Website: lowes
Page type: order-returns
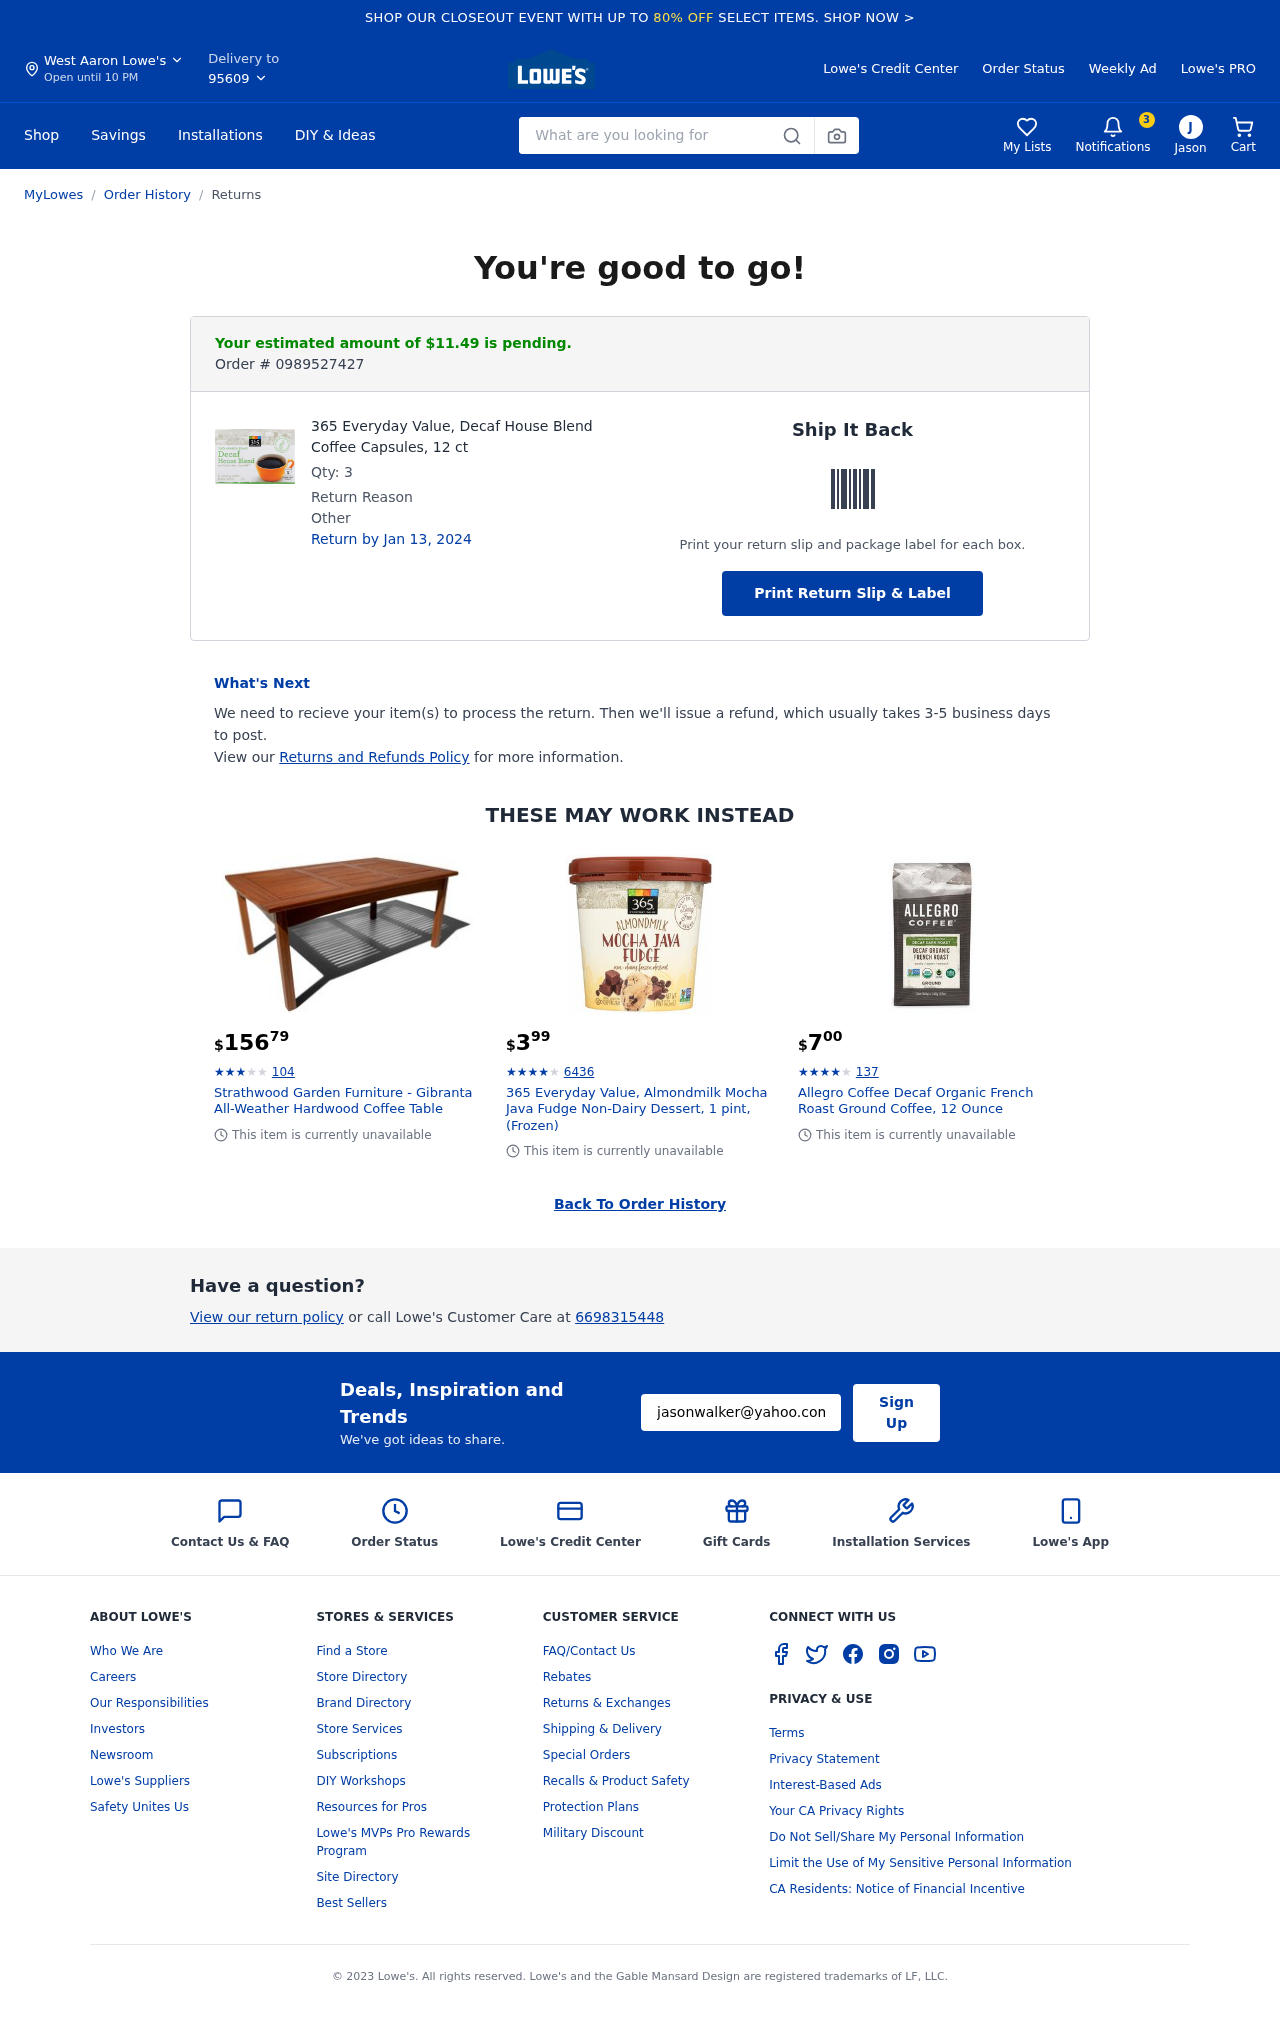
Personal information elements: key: PII_CITY
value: West Aaron
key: PII_EMAIL
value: jasonwalker@yahoo.com
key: PII_FIRSTNAME
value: Jason
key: PII_PHONE
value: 6698315448
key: PII_POSTCODE
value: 95609
Product elements: key: PRODUCT1_NAME
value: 365 Everyday Value, Decaf House Blend Coffee Capsules, 12 ct
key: PRODUCT1_QUANTITY
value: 3
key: PRODUCT2_NAME
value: Strathwood Garden Furniture - Gibranta All-Weather Hardwood Coffee Table
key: PRODUCT2_NUM_RATINGS
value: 104
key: PRODUCT2_PRICE
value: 156.79
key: PRODUCT2_RATING
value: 3.5
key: PRODUCT3_NAME
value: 365 Everyday Value, Almondmilk Mocha Java Fudge Non-Dairy Dessert, 1 pint, (Frozen)
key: PRODUCT3_NUM_RATINGS
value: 6436
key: PRODUCT3_PRICE
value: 3.99
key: PRODUCT3_RATING
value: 4.6
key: PRODUCT4_NAME
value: Allegro Coffee Decaf Organic French Roast Ground Coffee, 12 Ounce
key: PRODUCT4_NUM_RATINGS
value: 137
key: PRODUCT4_PRICE
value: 7
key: PRODUCT4_RATING
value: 4.3
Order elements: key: ORDER_NUM_ITEMS
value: Cart
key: ORDER_TOTAL
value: Your estimated amount of $11.49 is pending.
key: ORDER_ID
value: Order # 0989527427
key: ORDER_RETURN_BY_DATE
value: Return by Jan 13, 2024
Search elements: key: HEADER_SEARCH
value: What are you looking for
Other elements: key: NOTIFICATION_COUNT
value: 3